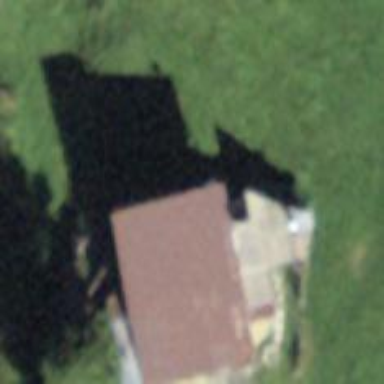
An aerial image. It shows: Farm auxiliary building.